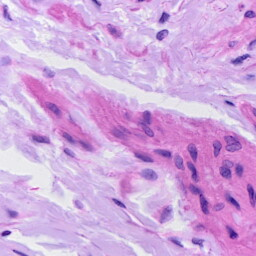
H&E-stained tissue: Ovarian